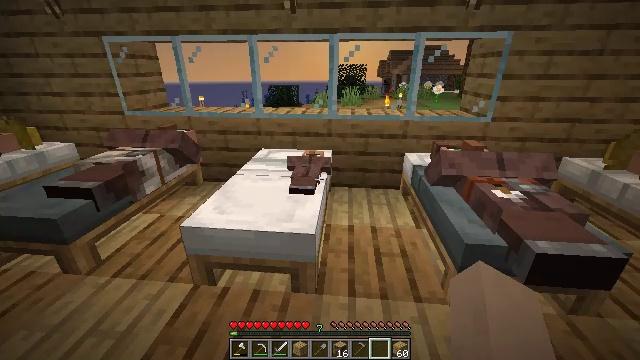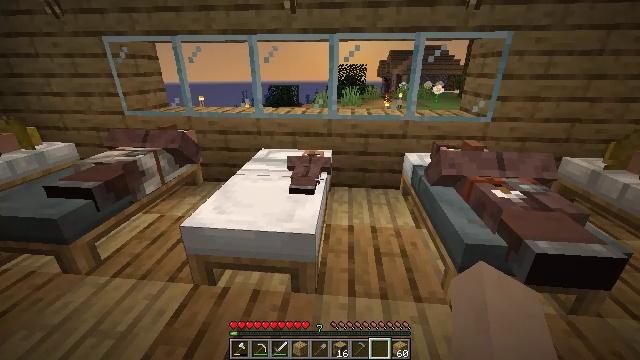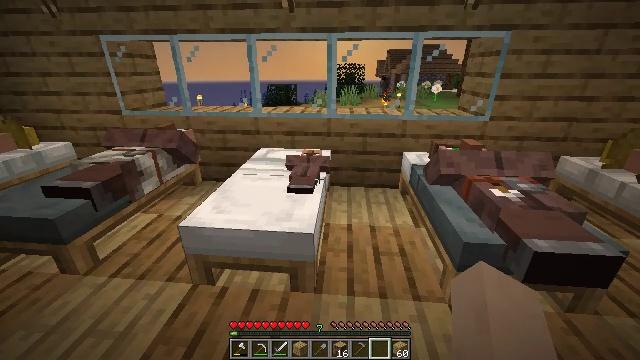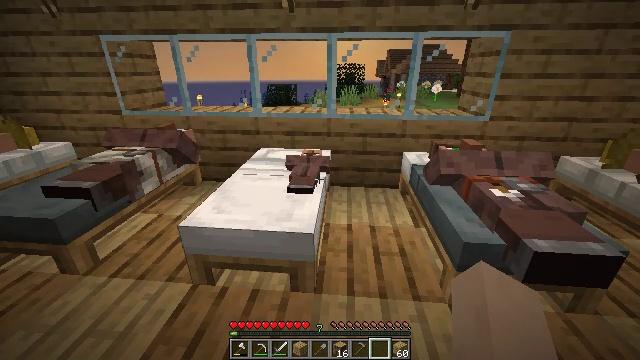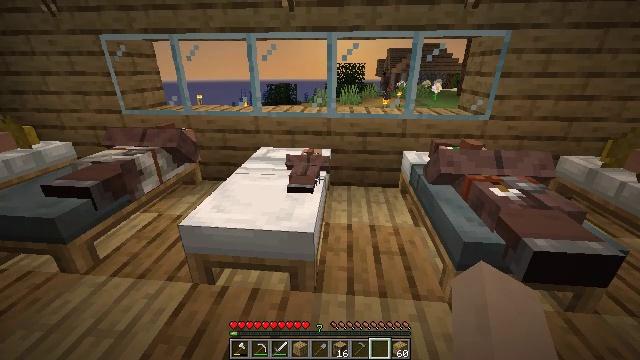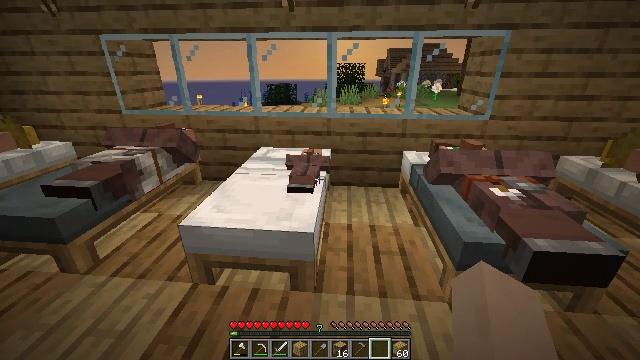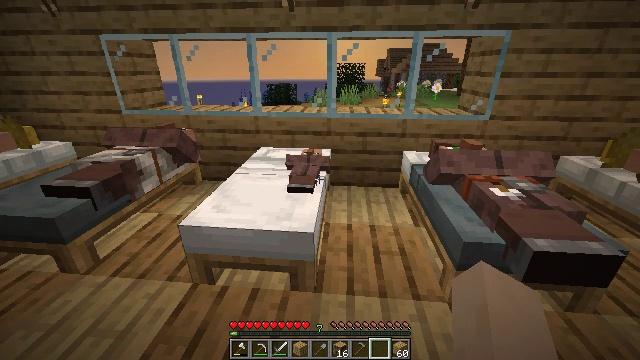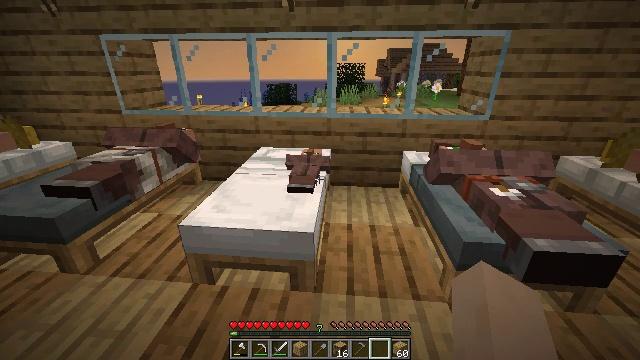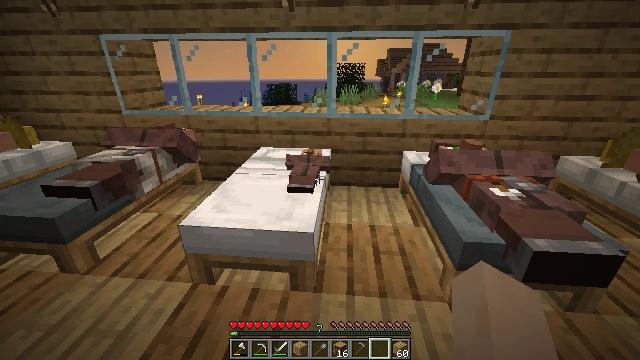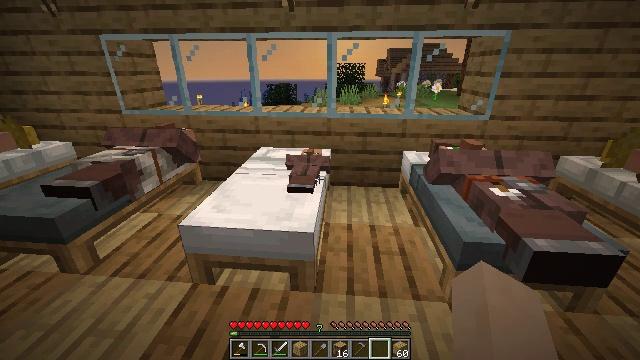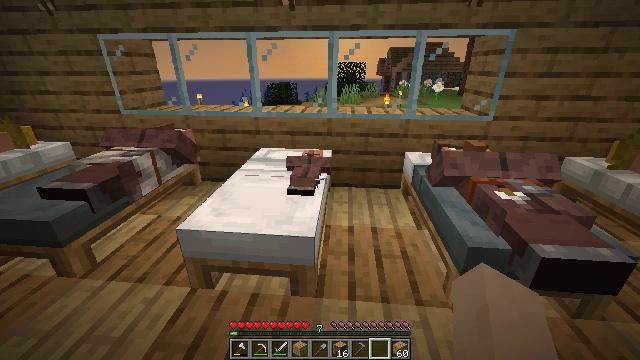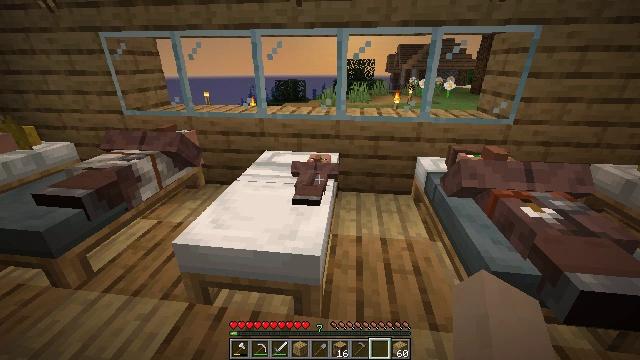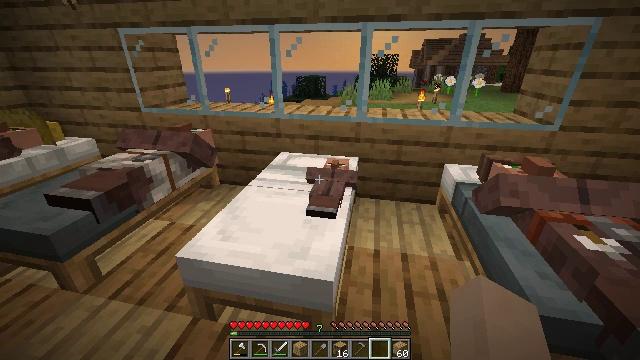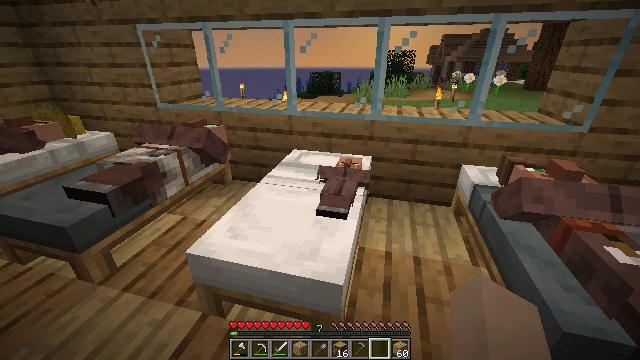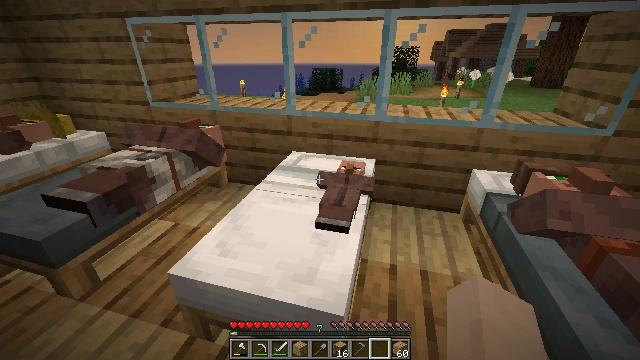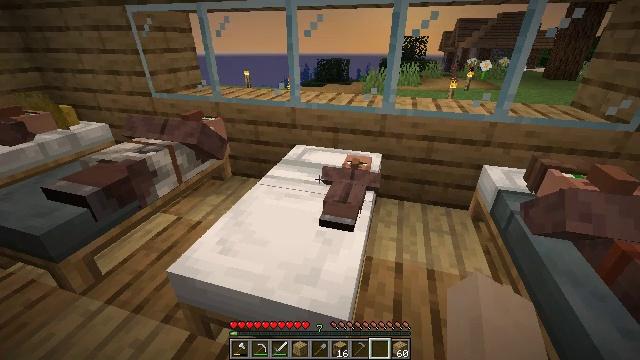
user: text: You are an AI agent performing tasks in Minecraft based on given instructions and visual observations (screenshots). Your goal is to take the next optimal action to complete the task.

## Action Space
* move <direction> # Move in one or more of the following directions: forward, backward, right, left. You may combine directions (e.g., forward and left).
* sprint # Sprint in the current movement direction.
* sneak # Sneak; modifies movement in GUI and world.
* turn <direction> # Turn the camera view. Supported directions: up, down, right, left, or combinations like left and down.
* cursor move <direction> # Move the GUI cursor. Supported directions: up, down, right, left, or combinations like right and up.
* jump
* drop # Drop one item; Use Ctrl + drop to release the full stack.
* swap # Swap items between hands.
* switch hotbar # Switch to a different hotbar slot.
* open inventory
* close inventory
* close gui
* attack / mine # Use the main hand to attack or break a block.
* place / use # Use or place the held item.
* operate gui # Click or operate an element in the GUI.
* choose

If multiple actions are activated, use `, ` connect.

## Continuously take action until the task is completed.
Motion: motion action
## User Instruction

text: Use wheat to craft bread.
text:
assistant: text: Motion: no_op
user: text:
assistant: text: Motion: no_op
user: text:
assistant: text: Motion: no_op
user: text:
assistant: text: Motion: no_op
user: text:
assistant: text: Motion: no_op
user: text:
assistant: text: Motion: no_op
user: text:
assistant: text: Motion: no_op
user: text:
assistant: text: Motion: no_op
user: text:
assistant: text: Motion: no_op
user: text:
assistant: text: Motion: move forward
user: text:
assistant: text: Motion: move forward, turn left
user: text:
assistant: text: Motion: move forward, turn left
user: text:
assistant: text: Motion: move forward, turn left
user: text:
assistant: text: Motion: no_op
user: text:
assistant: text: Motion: turn left and down
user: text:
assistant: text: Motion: turn down
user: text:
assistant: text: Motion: no_op
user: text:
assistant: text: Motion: turn down
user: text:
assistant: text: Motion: no_op
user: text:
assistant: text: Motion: turn down
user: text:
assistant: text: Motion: turn down
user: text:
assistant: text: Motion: no_op
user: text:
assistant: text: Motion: no_op
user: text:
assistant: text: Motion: no_op
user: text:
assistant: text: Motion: no_op
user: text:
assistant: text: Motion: no_op
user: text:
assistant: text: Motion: no_op
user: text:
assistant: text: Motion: no_op
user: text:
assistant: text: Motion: no_op
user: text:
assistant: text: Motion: no_op